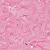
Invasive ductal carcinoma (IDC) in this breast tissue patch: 0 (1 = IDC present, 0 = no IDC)